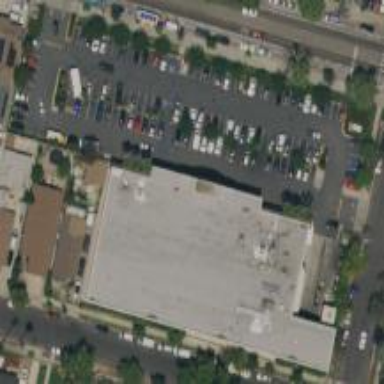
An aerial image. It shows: Commercial area.